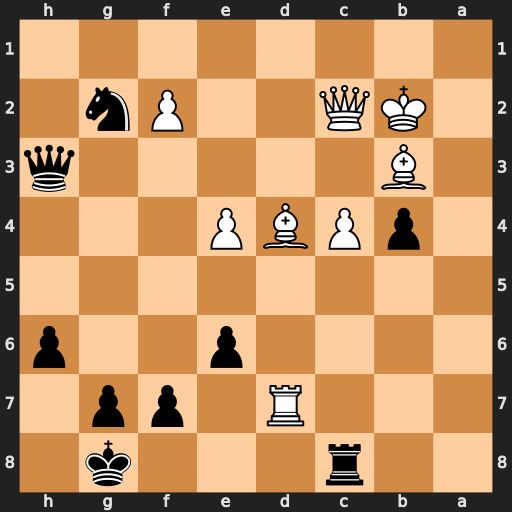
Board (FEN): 2r3k1/3R1pp1/4p2p/8/1pPBP3/1B5q/1KQ2Pn1/8
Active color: b
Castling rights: -
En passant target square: -
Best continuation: e5 Rd6 exd4